Field crop: maize
Growth stage: 2
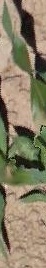
Species: maize